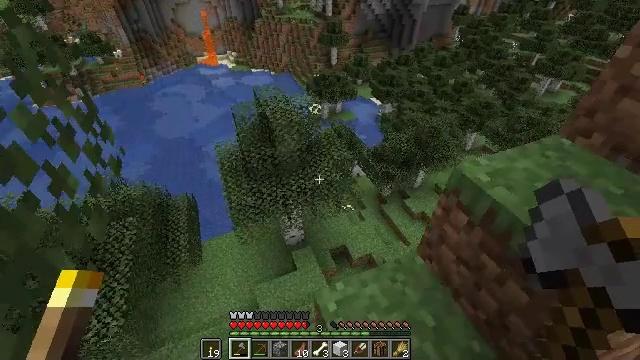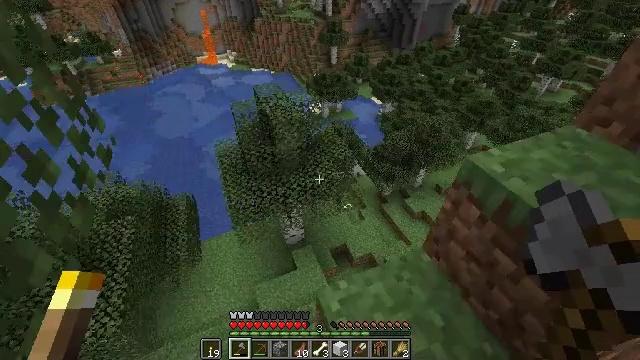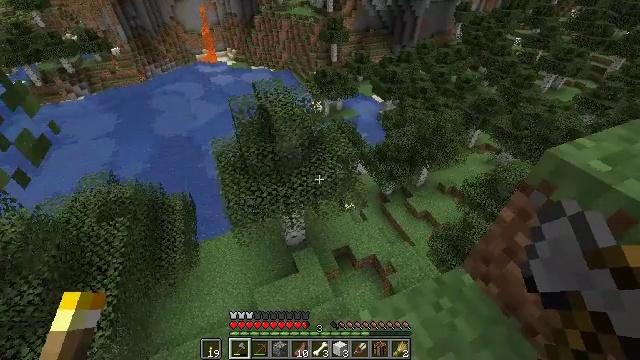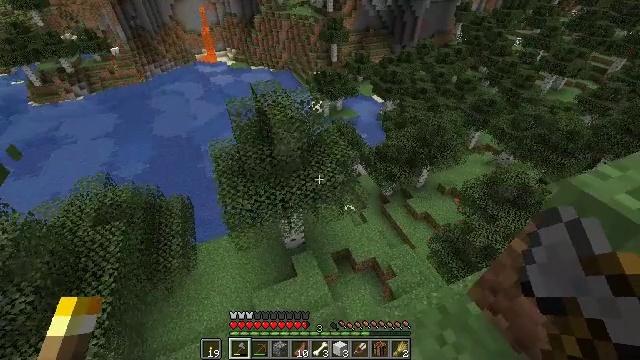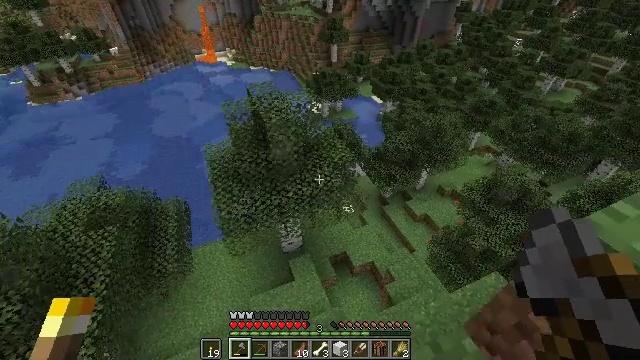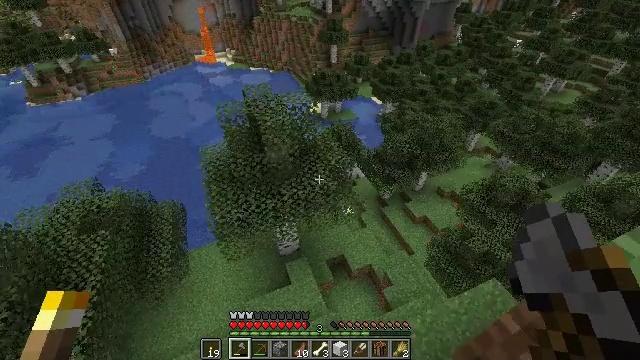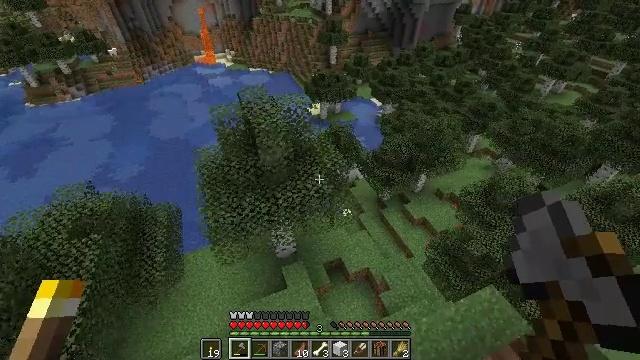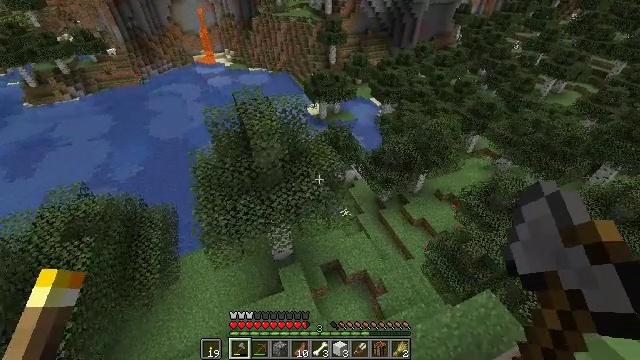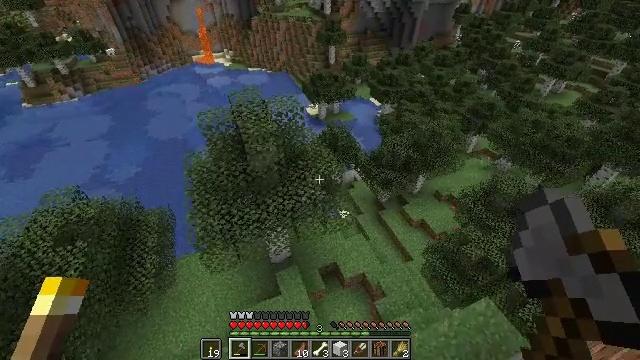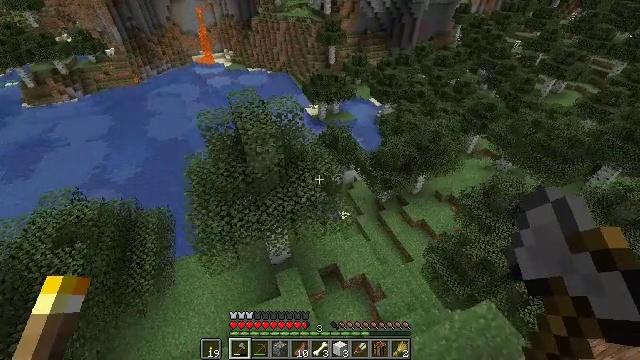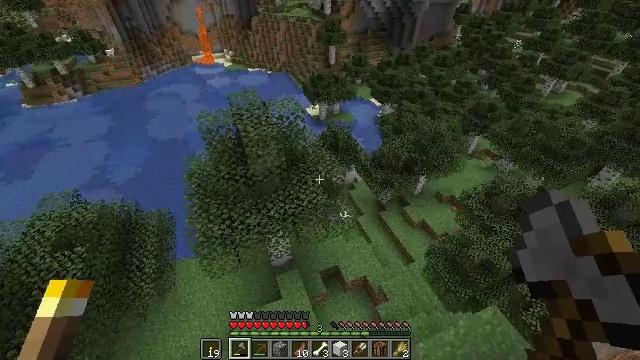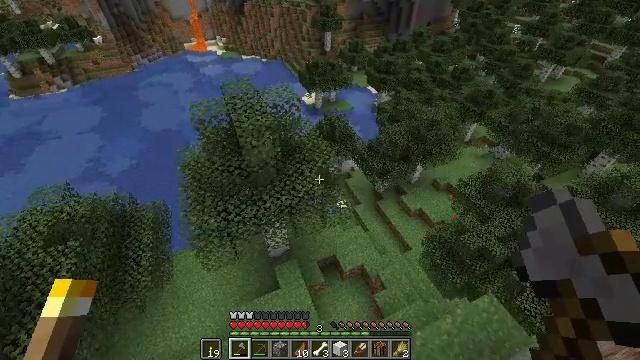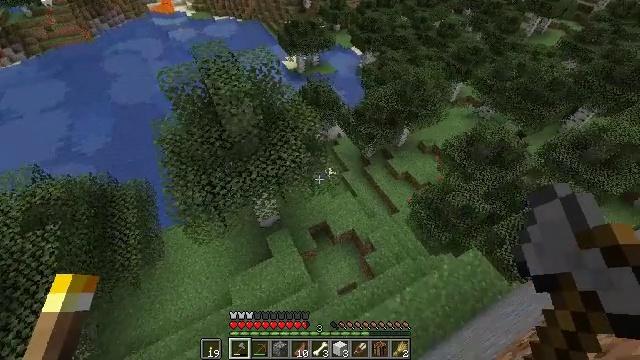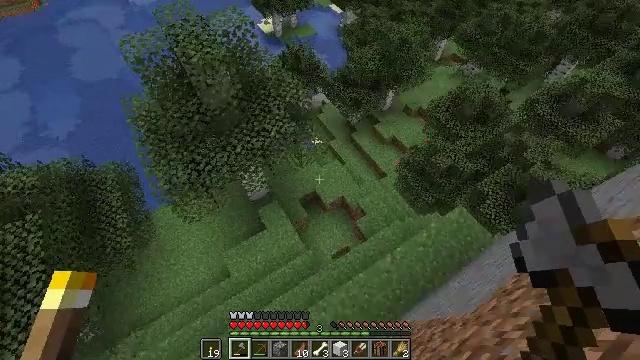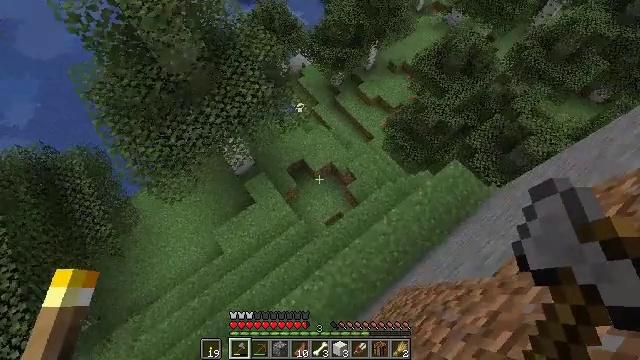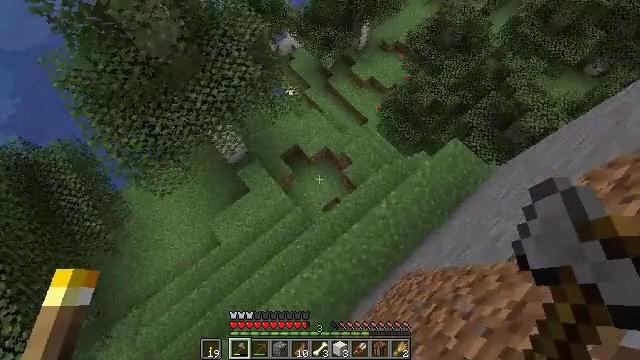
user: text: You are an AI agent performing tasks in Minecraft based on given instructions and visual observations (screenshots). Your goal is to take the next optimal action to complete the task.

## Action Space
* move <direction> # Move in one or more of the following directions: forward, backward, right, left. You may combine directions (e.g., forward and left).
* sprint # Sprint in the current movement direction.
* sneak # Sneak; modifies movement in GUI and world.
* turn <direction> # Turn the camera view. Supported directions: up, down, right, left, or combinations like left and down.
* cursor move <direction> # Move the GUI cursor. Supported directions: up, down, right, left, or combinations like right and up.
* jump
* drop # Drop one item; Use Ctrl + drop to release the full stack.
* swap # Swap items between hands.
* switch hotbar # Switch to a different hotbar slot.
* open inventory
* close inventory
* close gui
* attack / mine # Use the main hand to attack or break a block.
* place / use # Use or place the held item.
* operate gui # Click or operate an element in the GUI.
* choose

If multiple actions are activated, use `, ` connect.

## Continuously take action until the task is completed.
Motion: motion action
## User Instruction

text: Harvest the poppy flower.
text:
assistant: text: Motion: move forward
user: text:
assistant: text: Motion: move forward
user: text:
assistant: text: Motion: move forward and move right
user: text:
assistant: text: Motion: move forward and move right
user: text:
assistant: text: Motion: move forward and move right
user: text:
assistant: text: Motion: move forward and move right
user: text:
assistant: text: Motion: move forward and move right
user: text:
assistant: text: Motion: move forward and move right
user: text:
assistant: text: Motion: move forward and move right
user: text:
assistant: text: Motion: move forward and move right
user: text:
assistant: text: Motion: move forward and move right, turn down
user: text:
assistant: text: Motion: move forward, turn right and down
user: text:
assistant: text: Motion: move forward, turn right and down
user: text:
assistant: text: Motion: move forward, turn right and down
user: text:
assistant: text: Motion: move forward, turn right and down
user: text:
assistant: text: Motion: move forward, turn right and down
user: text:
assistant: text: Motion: move forward, turn right and down
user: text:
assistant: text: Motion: move forward, turn right and down
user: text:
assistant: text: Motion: move forward, turn right
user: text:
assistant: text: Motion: move forward and move right
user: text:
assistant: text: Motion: move forward and move right
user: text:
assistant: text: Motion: move forward and move right
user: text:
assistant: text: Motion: move forward and move right
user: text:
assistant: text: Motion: move forward and move right
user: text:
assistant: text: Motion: move forward and move right
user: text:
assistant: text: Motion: move forward and move right
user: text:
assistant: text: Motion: move forward and move right
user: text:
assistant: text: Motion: move forward and move right
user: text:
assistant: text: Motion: move forward and move right
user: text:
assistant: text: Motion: move forward and move right